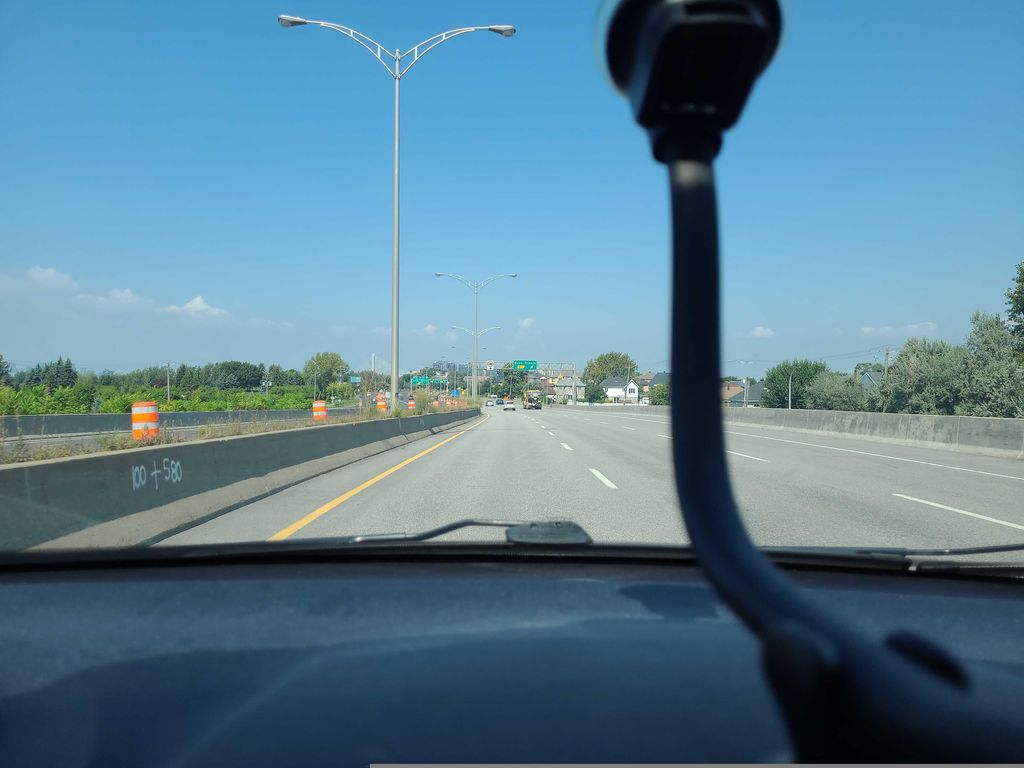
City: montreal